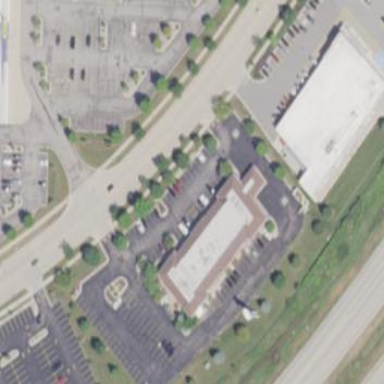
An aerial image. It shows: Retail building.